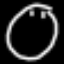
Label: clock